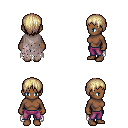
a pixel art fantasy rpg character, female body template, human, dark skin, gray tattered cape, magenta pants, white blonde plain hairstyle, four views (front, back, left, right), 2x2 character sprite sheet, small pixel art, hard edges, no anti-aliasing